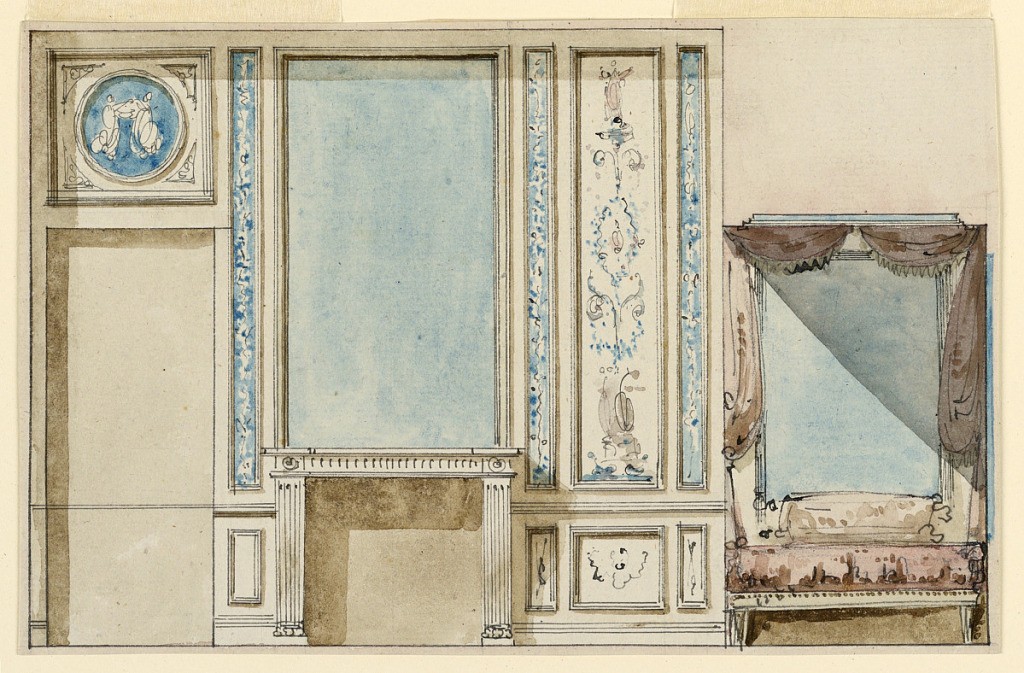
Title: Design for a Bedroom
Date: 1800
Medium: Pen and ink, brush and watercolor, black chalk on paper
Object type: Drawing
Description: The elevations of a wall and of the bed alcove are shown. The chimney piece has a looking glass as an over mantel. At right, the bed shown from the foot and a mirror in the rear.